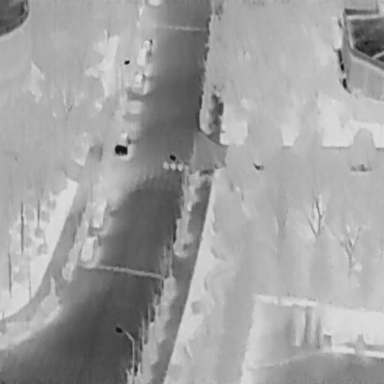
There are five Cars in the infrared image.